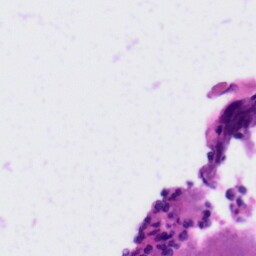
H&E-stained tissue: Tonsil